Field crop: maize
Growth stage: 1
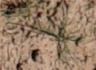
Species: lolium